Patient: sex F, age 82
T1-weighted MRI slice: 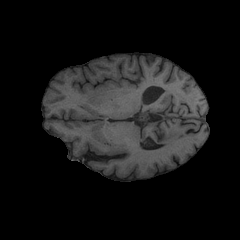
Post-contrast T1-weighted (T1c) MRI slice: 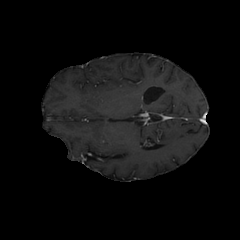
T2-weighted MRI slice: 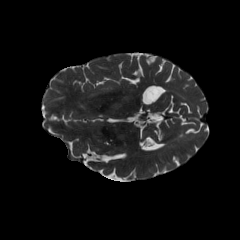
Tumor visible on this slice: yes
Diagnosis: Glioblastoma, IDH-wildtype
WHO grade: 4